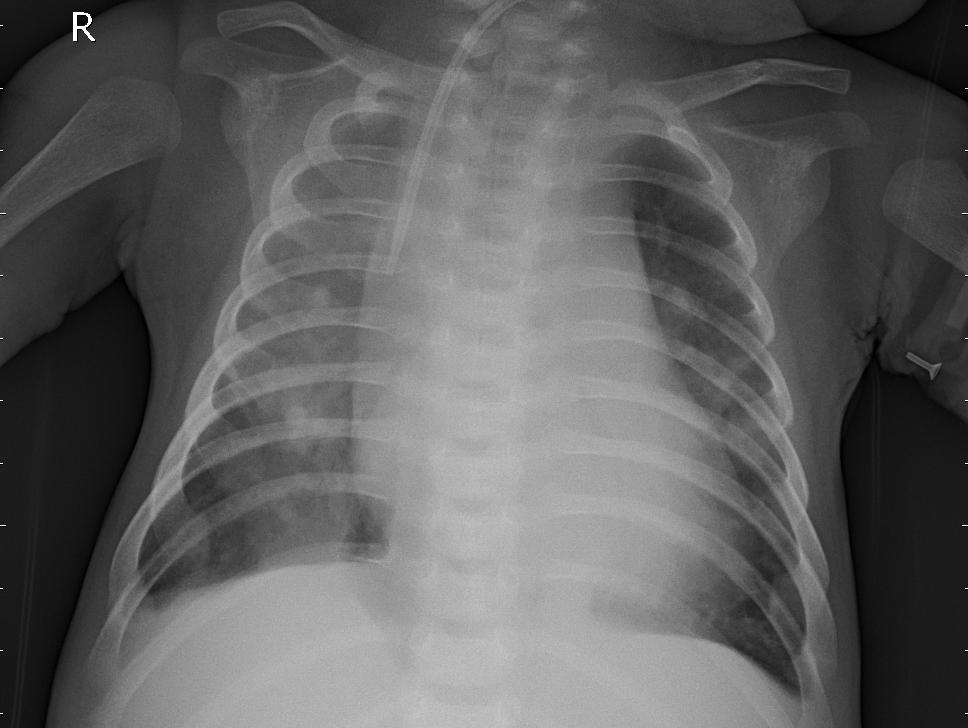
Diagnosis: PNEUMONIA